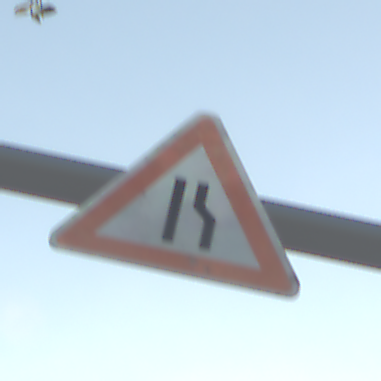
Verkehrszeichen: EinseitigVerengteFahrbahnRechts
Umgebung: Outdoor, Nature
Tageszeit: SunriseSunset
Wetter: PartlyCloudy
Licht: Natural
Jahreszeit: NotSpecified
Kontrast: HighContrast